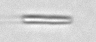
Label: fiber